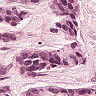
Metastatic tissue present: yes